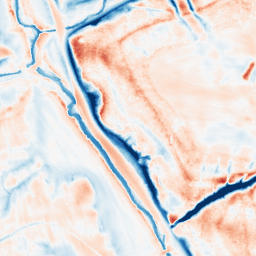
Category: edge_preserving
Decomposition family: guided
Decomposition parameters: radius: 8
eps: 0.1
Upsampling method: sinc_hamming
Upsampling parameters: scale: 2
kernel_size: 8
Upsampling scale: 2